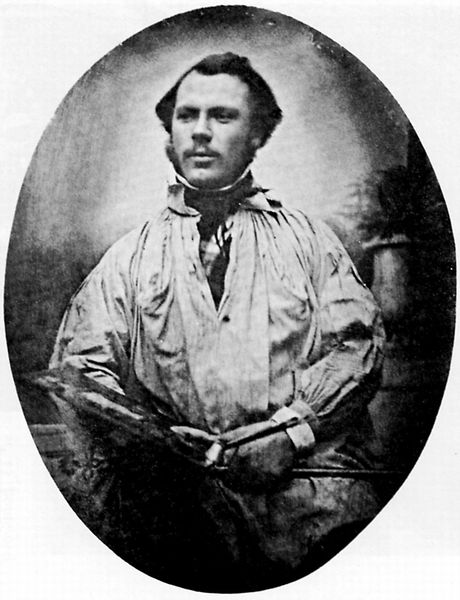
Titel: Ein Künstler, vielleicht Charles Arrowsmith
Künstler: Louis Jacques Mandé Daguerre
Schlagwörter: dunkel, hand, himmel, mann, schatten, umhang, weiß, bäume, landschaft, ausschnitt, finger, grau, haar, hell, hintergrund, licht, mund, nase, ohr, schwarz, stirn, säule, vordergrund, blick, schal, tuch, anzug, bart, hemd, jacke, jung, schnurrbart, augen, falten, gesicht, kragen, rahmen, stein, ärmel, bild, bildnis, hals, hände, portrait, porträt, brüstung, büsche, sonne, haare, mantel, sitzend, person, pflanze, pflanzen, bruststück, en face, frontal, kinn, scheitel, kreis, oval, rund, vase, blumentopf, lächeln, topf, stab, farben, farbe, erhaben, schnurbart, krawatte, ernst, halstuch, moustache, atelier, maler, robe, geländer, schoner, faltenwurf, fliege, schnauzbart, schnauzer, selbstporträt, foto, fotografie, photographie, buch, medaillon, draußen, schwarz-weiss, künstler, portait, backenbart, kittel, manschette, manschetten, stehkragen, palette, pinsel, geheimratsecken, kotletten, photo, verschränkt, selbstportrait, schlips, stirnglatze, männlich, schläfen, portät, binder, oberlippenbart, fotographie, aufnahme, küsntler, schlitz, selbst, nadar, aler, fotp, studio nadar, hochoval, altelier, selsbtporträt, shcöips, terrase, 19. jahrhundert, man, malen künstler, old, p^hotography, mustache